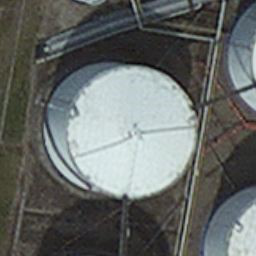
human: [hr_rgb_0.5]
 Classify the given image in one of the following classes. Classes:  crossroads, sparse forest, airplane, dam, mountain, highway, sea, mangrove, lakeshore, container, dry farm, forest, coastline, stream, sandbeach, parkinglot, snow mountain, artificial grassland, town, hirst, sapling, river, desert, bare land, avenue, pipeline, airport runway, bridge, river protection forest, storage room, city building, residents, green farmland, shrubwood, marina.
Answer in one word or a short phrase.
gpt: storage room